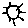
Label: sun